Aerial crown-view tile of a tropical tree (Barro Colorado Island, Panama), acquired 20250915:
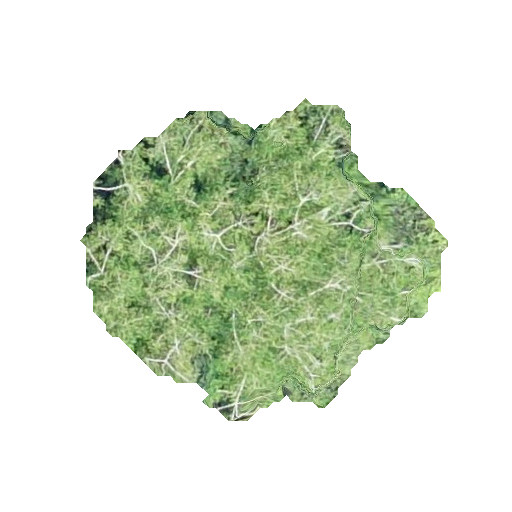
Species: Ocotea oblonga
GBIF accepted scientific name: Ocotea oblonga
Crown area: 113.887 m²